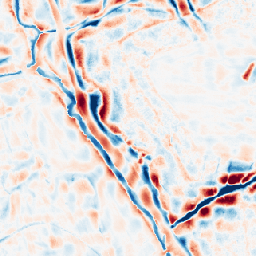
Category: wavelet
Decomposition family: wavelet_biorthogonal
Decomposition parameters: wavelet: bior5.5
level: 4
Upsampling method: area
Upsampling parameters: scale: 8
Upsampling scale: 8